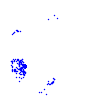
Particle: proton